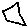
Label: hexagon